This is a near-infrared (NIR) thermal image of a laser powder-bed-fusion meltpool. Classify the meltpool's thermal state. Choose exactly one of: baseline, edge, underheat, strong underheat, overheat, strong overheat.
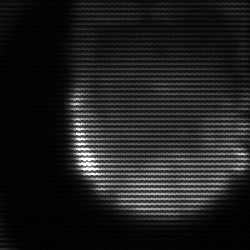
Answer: edge